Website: lowes
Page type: billing-address
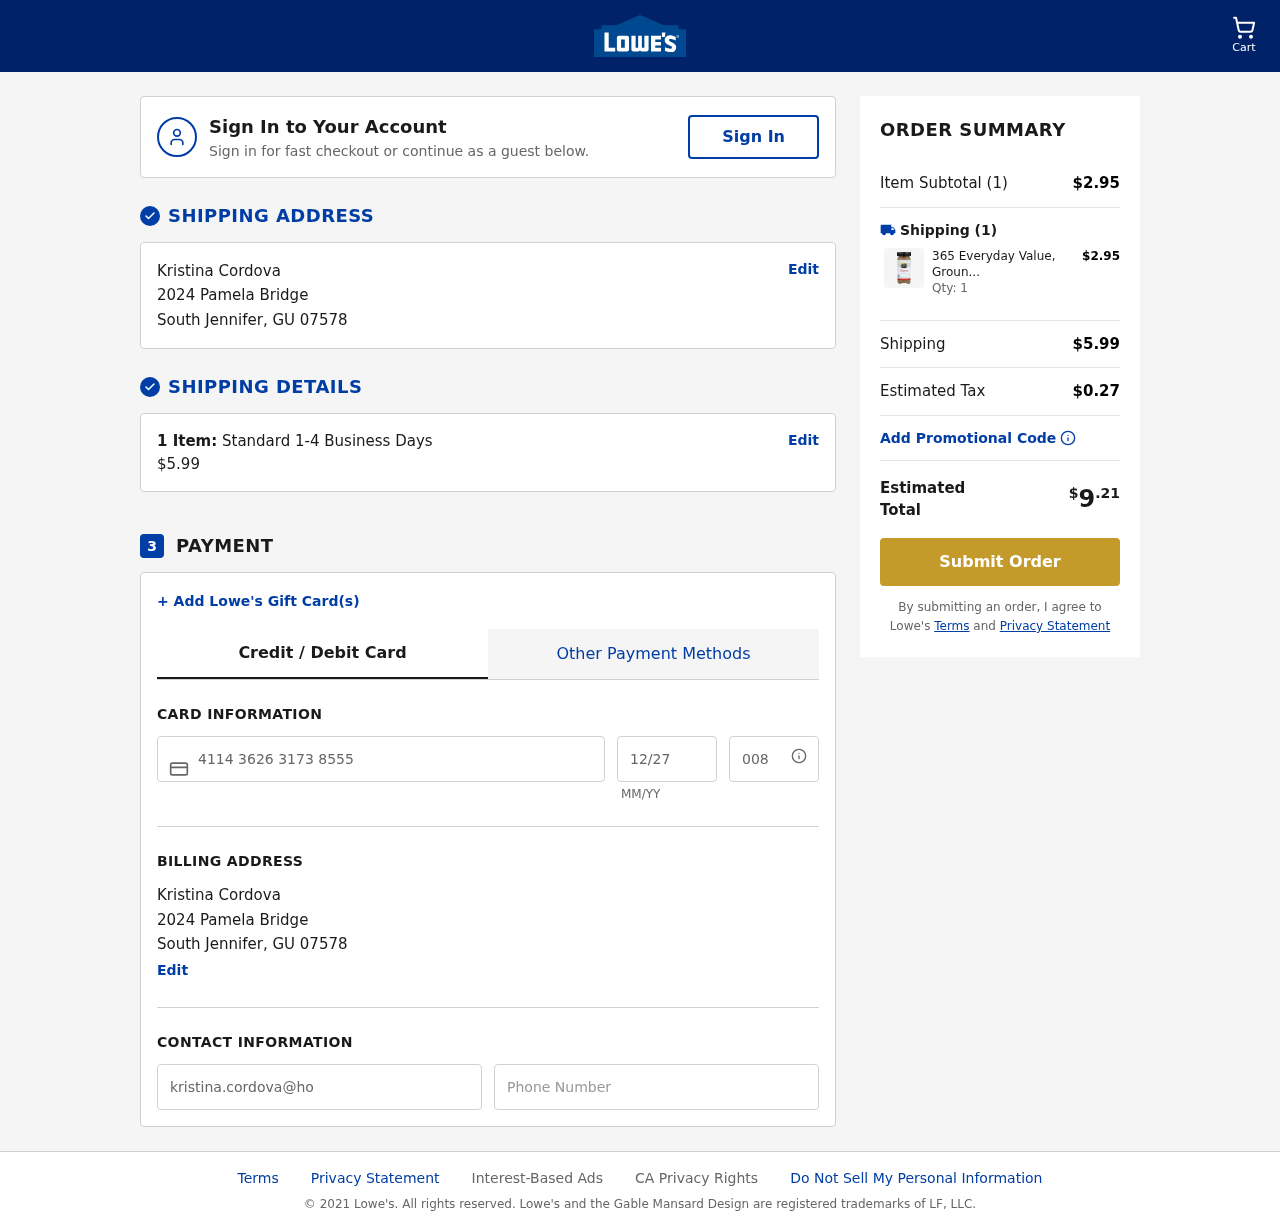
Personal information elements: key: PII_CARD_CVV
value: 008
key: PII_CARD_EXPIRY
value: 12/27
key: PII_CARD_NUMBER
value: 4114 3626 3173 8555
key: PII_CITY
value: South Jennifer
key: PII_EMAIL
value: kristina.cordova@hotmail.com
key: PII_FULLNAME
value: Kristina Cordova
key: PII_PHONE
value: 6612525447
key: PII_POSTCODE
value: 07578
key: PII_STATE_ABBR
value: GU
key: PII_STREET
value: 2024 Pamela Bridge
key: PII_FULLNAME2
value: Kristina Cordova
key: PII_STREET2
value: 2024 Pamela Bridge
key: PII_CITY2
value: South Jennifer
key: PII_STATE_ABBR2
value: GU
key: PII_POSTCODE2
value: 07578
Product elements: key: PRODUCT1_NAME
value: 365 Everyday Value, Ground Cumin, 1.52 oz
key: PRODUCT1_PRICE
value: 2.95
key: PRODUCT1_QUANTITY
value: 1
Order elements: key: ORDER_NUM_ITEMS
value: Cart
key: ORDER_NUM_ITEMS
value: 1 Item:
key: ORDER_NUM_ITEMS
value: Item Subtotal (1)
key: ORDER_SHIPPING_COST
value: $5.99
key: ORDER_SUBTOTAL
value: $2.95
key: ORDER_TAX
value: $0.27
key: ORDER_TOTAL
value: $9.21